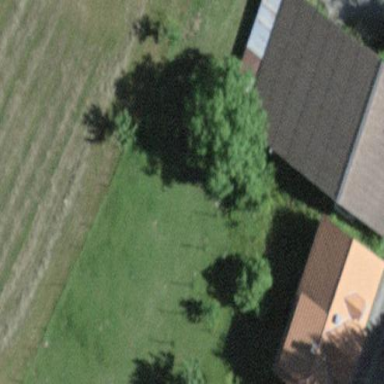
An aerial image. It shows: Rural barn.